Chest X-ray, PA view. Patient: 62 years old, sex M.
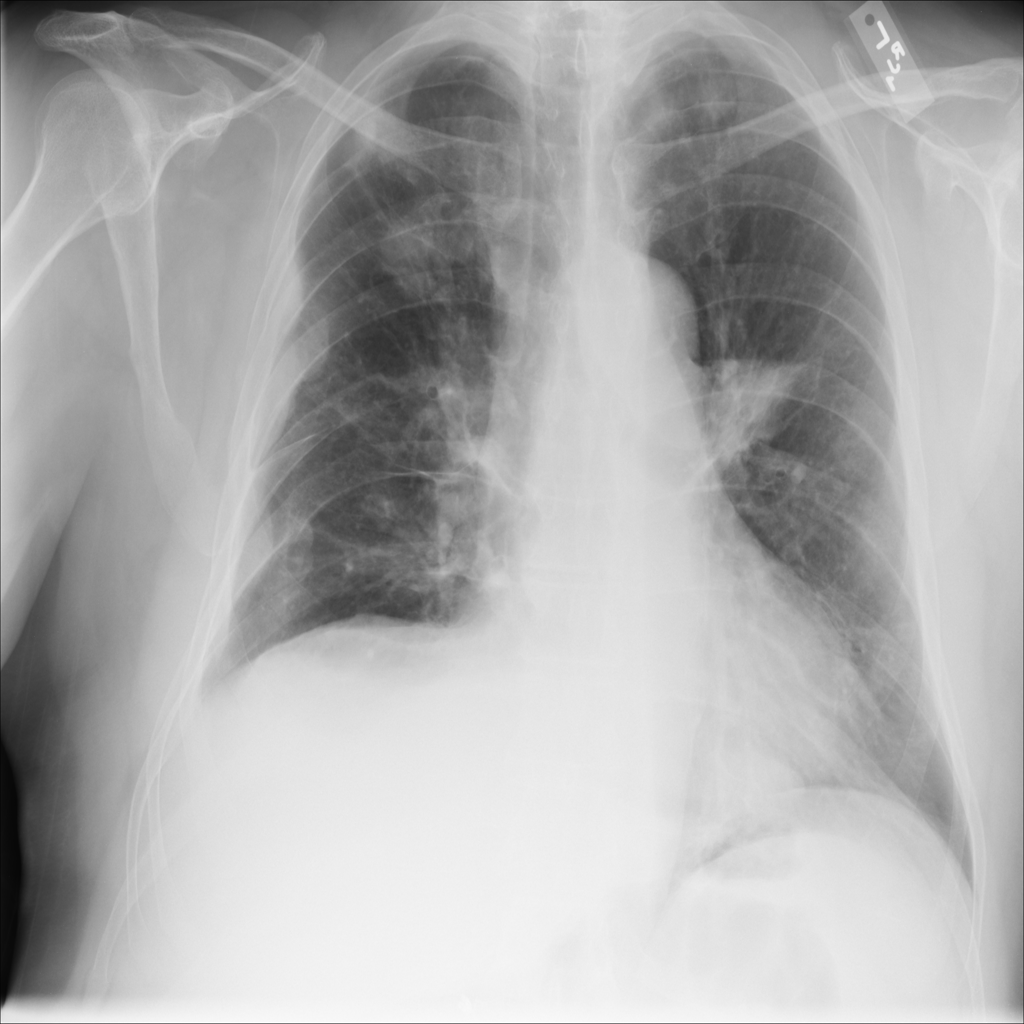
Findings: Atelectasis, Consolidation, Infiltration, Mass